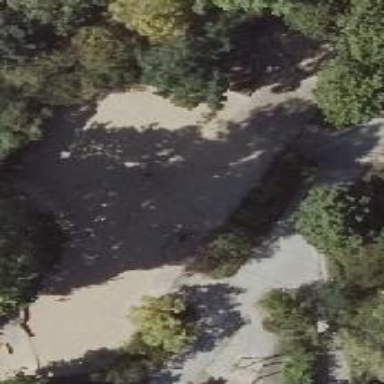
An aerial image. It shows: Sandy area in nature.